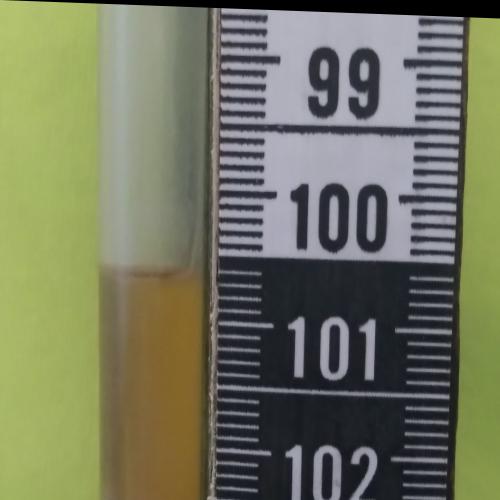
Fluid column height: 100.6 cm